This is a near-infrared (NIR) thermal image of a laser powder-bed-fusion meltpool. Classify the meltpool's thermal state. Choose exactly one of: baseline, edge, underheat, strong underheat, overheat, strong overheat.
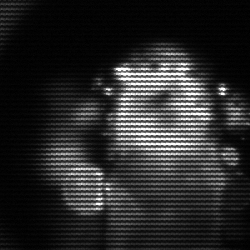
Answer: strong underheat